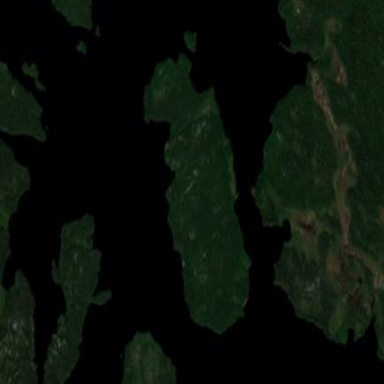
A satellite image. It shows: Island.